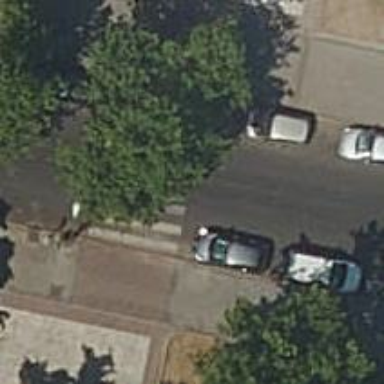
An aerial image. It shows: Pedestrian road.